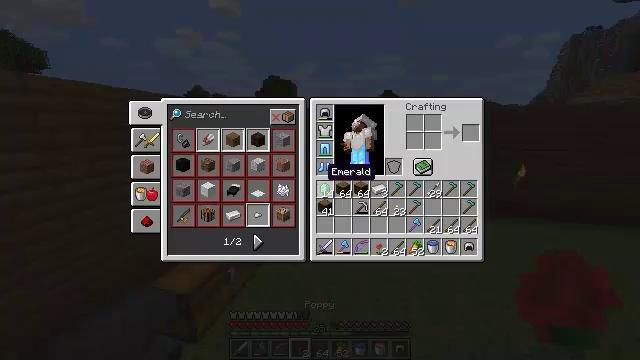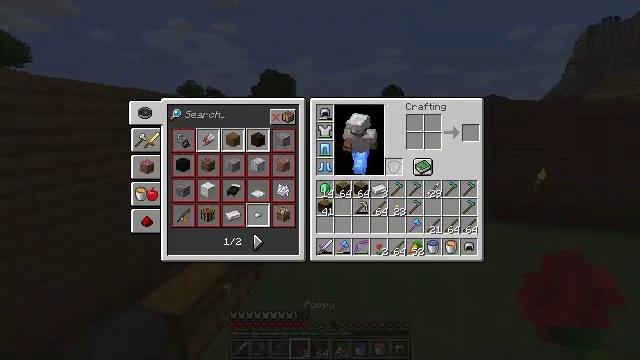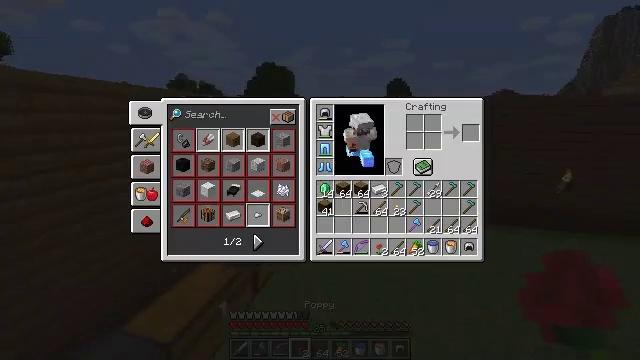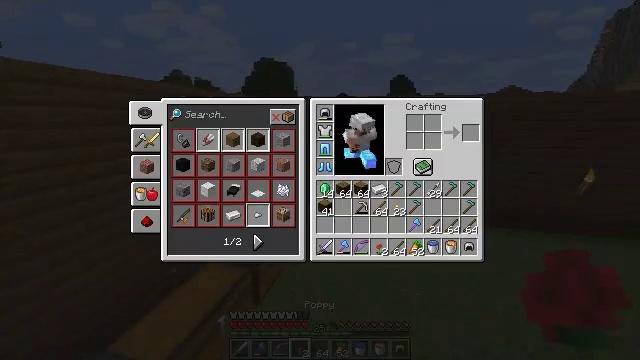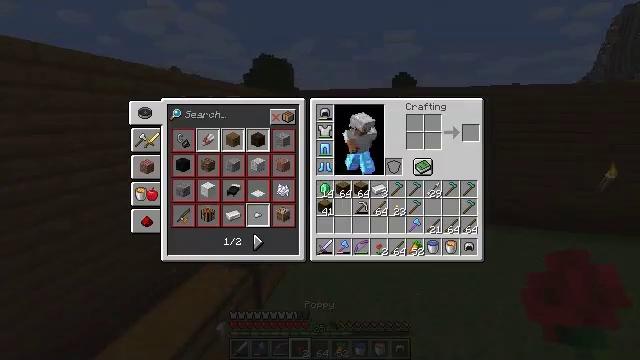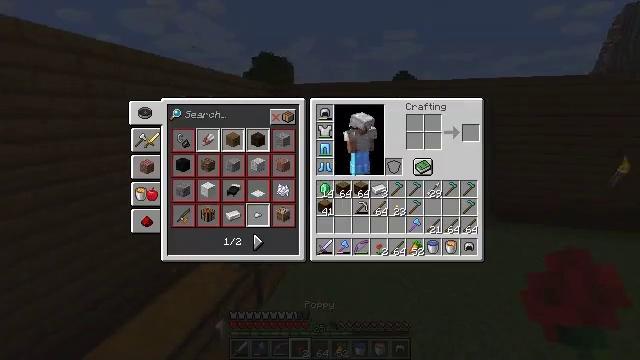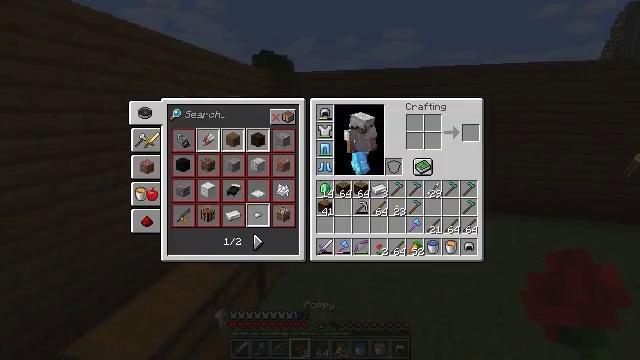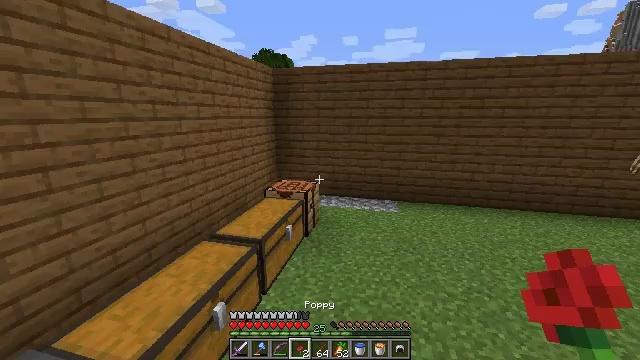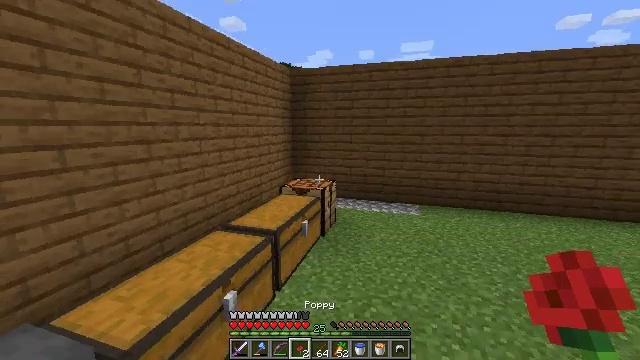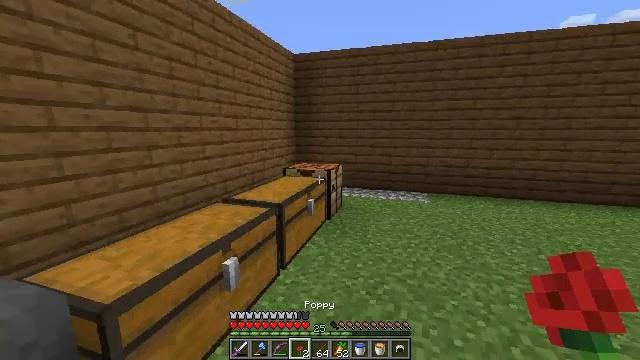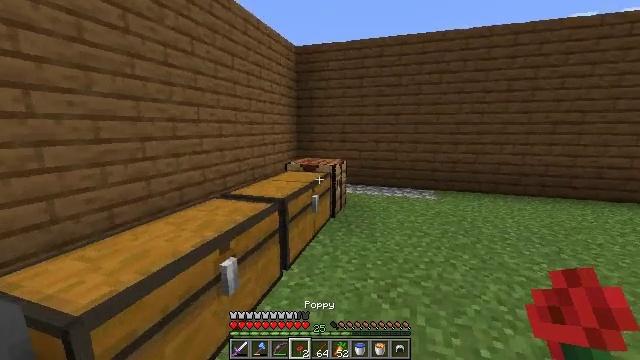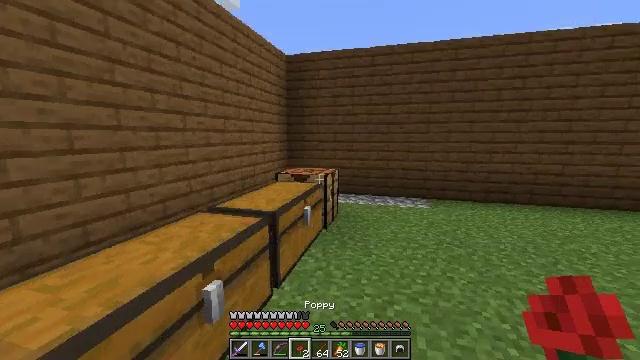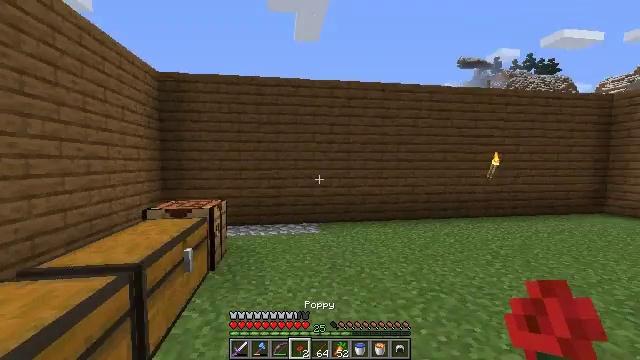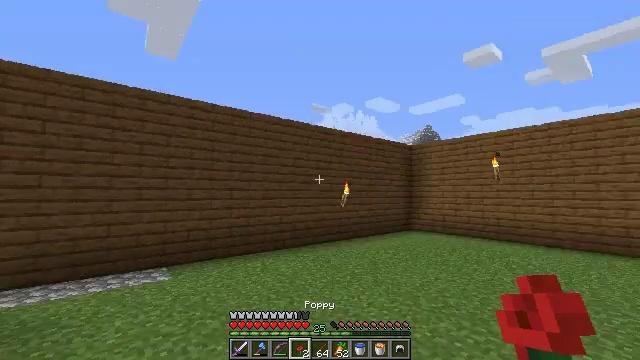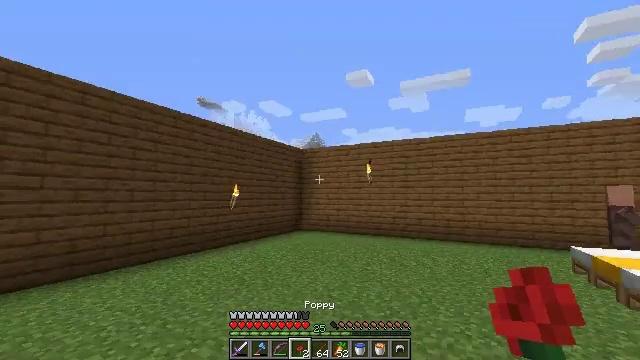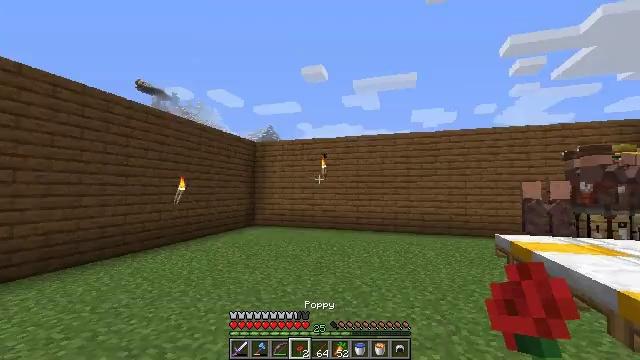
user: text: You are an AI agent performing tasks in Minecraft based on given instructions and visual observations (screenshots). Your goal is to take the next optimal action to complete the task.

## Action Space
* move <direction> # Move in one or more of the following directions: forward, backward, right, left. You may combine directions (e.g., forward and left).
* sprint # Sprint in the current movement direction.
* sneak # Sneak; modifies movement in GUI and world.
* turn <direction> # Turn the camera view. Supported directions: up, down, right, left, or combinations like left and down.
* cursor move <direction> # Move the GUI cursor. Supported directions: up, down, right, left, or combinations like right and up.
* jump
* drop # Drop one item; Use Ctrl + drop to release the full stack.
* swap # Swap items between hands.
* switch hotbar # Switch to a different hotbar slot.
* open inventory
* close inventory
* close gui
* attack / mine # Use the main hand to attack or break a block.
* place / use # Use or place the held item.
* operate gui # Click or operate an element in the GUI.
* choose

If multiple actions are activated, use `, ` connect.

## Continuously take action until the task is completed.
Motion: motion action
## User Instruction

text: Remove a diamond hoe from the inventory.
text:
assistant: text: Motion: cursor move right and up, open inventory
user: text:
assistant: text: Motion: cursor move right, open inventory
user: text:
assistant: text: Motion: cursor move right
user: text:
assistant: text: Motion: cursor move right and up
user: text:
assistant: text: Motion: cursor move right and up
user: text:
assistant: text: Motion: no_op
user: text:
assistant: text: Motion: close inventory
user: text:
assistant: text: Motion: turn left and up, close inventory
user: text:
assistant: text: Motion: close inventory
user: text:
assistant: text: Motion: move forward
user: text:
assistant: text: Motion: move forward, turn right and up
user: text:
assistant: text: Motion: move forward, turn right and up
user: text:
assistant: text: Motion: move forward, turn right and up
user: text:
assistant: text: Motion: move forward, turn right
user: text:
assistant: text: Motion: move forward, turn right and down
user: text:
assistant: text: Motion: move forward, turn right and down
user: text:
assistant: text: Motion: move forward, turn right and down
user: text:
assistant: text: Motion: move forward, turn right and down
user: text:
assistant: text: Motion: move forward and move left, sprint, turn right
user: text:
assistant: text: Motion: move forward and move left, sprint
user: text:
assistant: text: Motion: move forward and move left, sprint
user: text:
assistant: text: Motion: move forward and move left, sprint
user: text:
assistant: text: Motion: move forward and move left, sprint
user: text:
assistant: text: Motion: move forward and move left, sprint, turn right
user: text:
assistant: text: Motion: move forward and move left, sprint, turn right
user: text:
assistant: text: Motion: move forward and move left, sprint, turn right
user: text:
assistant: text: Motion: move forward, sprint, turn right
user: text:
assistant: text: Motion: move forward, sprint
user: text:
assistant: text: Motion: move forward, sprint
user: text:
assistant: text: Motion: move forward, sprint